I will show an image sequence of human cooking. I have annotated the images with numbered circles. Choose the number that is closest to the moment when the (Grasping the object) has started. You are a five-time world champion in this game. Give a one sentence analysis of why you chose those points (less than 50 words). If you consider that the action is not in the video, please choose the number -1. Provide your answer at the end in a json file of this format: {"points": []}
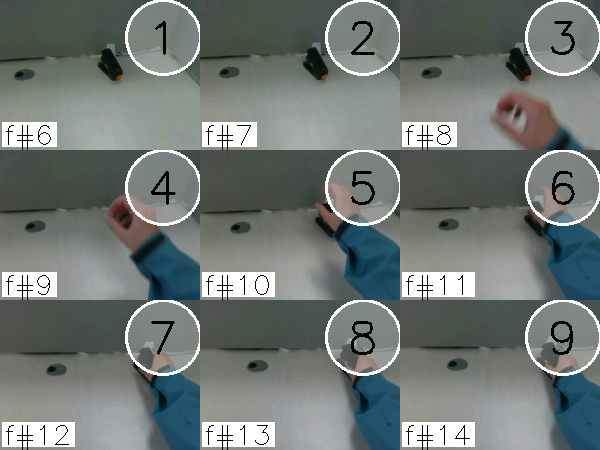
Frame 8 shows the clearest moment of hand-object contact.
{"points": [8]}